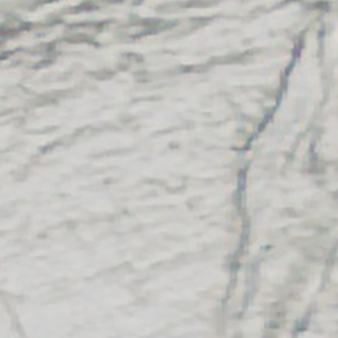
Label: other